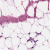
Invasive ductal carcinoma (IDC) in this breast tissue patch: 0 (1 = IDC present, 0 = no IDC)